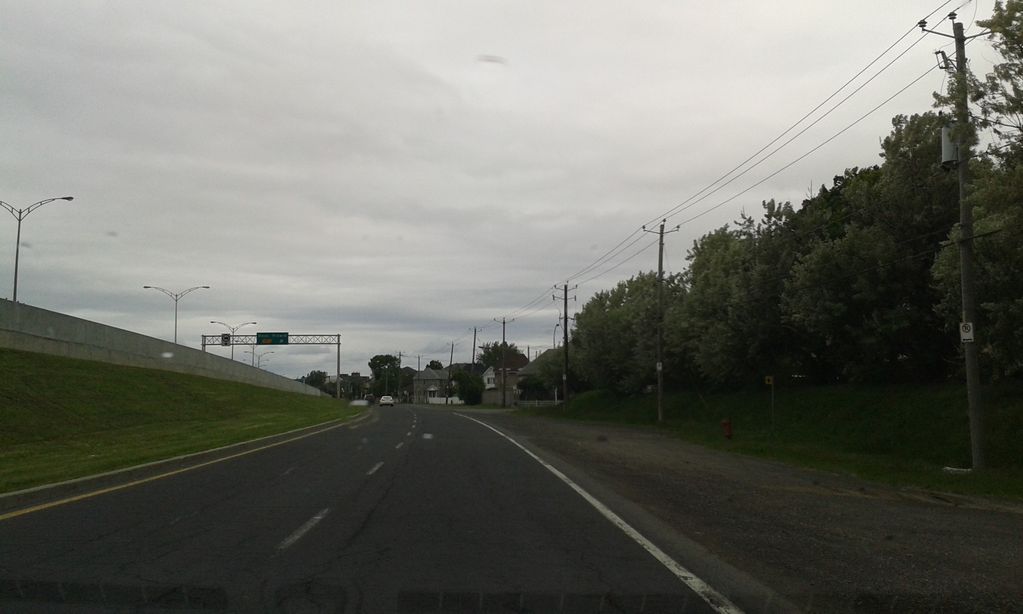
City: montreal